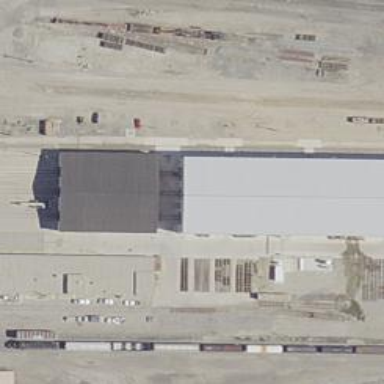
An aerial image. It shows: Railway yard.